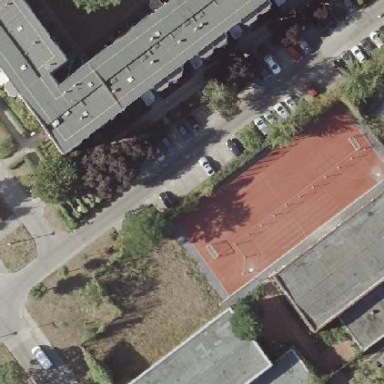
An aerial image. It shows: Street side parking area.